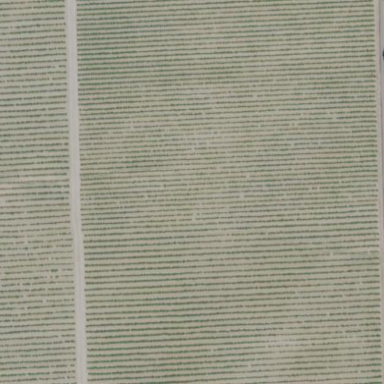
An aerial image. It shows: Vineyard growing grapes.